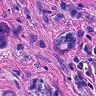
Metastatic tissue present: yes